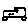
Label: car